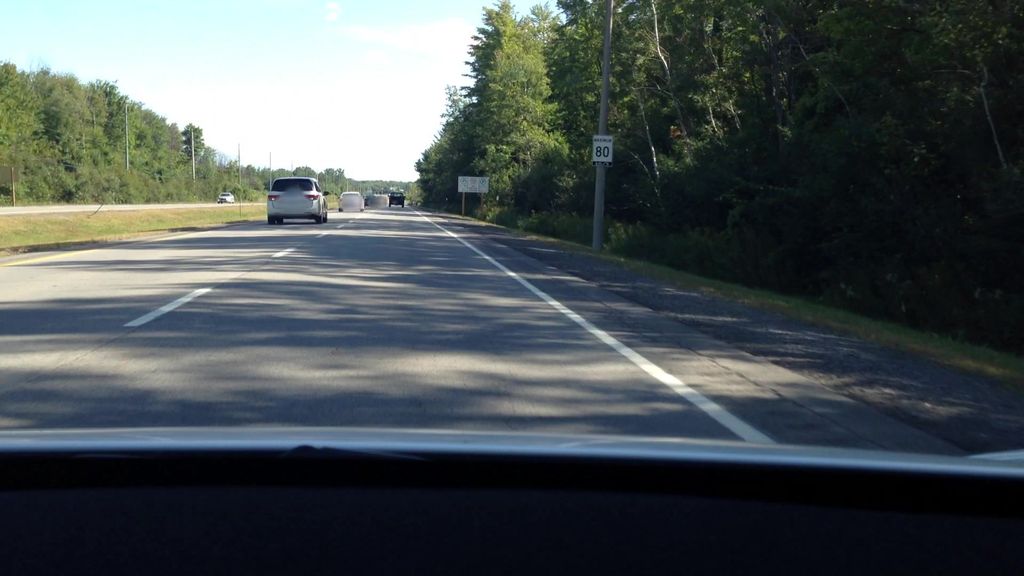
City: ottawa-gatineau